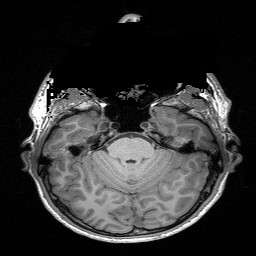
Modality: T1w
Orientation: coronal